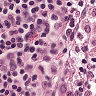
Metastatic tissue present: no